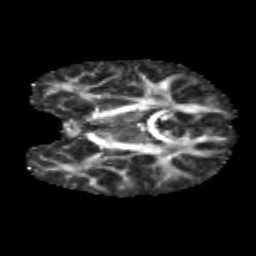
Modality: FA
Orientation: coronal
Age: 10
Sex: male
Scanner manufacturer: siemens
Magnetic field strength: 3 T
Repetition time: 3.8 s
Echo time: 0.07 s